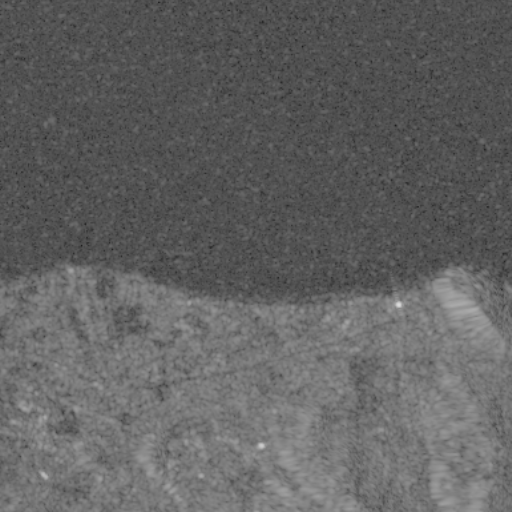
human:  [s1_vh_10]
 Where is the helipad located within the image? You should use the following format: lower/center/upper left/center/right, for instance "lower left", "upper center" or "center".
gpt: The helipad is located in the lower center of the image.
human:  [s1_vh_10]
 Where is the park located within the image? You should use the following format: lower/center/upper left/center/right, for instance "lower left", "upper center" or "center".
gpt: The park is located in the center of the image.
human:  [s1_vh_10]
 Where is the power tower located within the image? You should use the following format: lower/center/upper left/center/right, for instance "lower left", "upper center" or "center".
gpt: The power tower is located in the lower left of the image.
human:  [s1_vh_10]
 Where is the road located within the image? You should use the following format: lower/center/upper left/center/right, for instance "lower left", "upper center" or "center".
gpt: There is no road in the image.

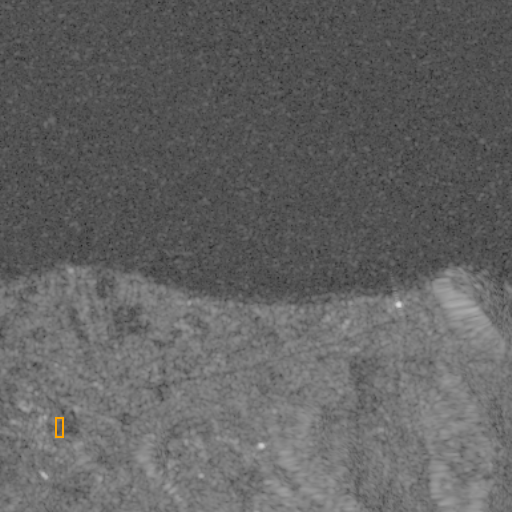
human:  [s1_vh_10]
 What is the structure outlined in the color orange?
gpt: The structure outlined in orange is a parking lot.
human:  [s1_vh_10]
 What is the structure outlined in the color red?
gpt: There is no red outline.